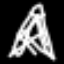
Label: The Eiffel Tower